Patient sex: M
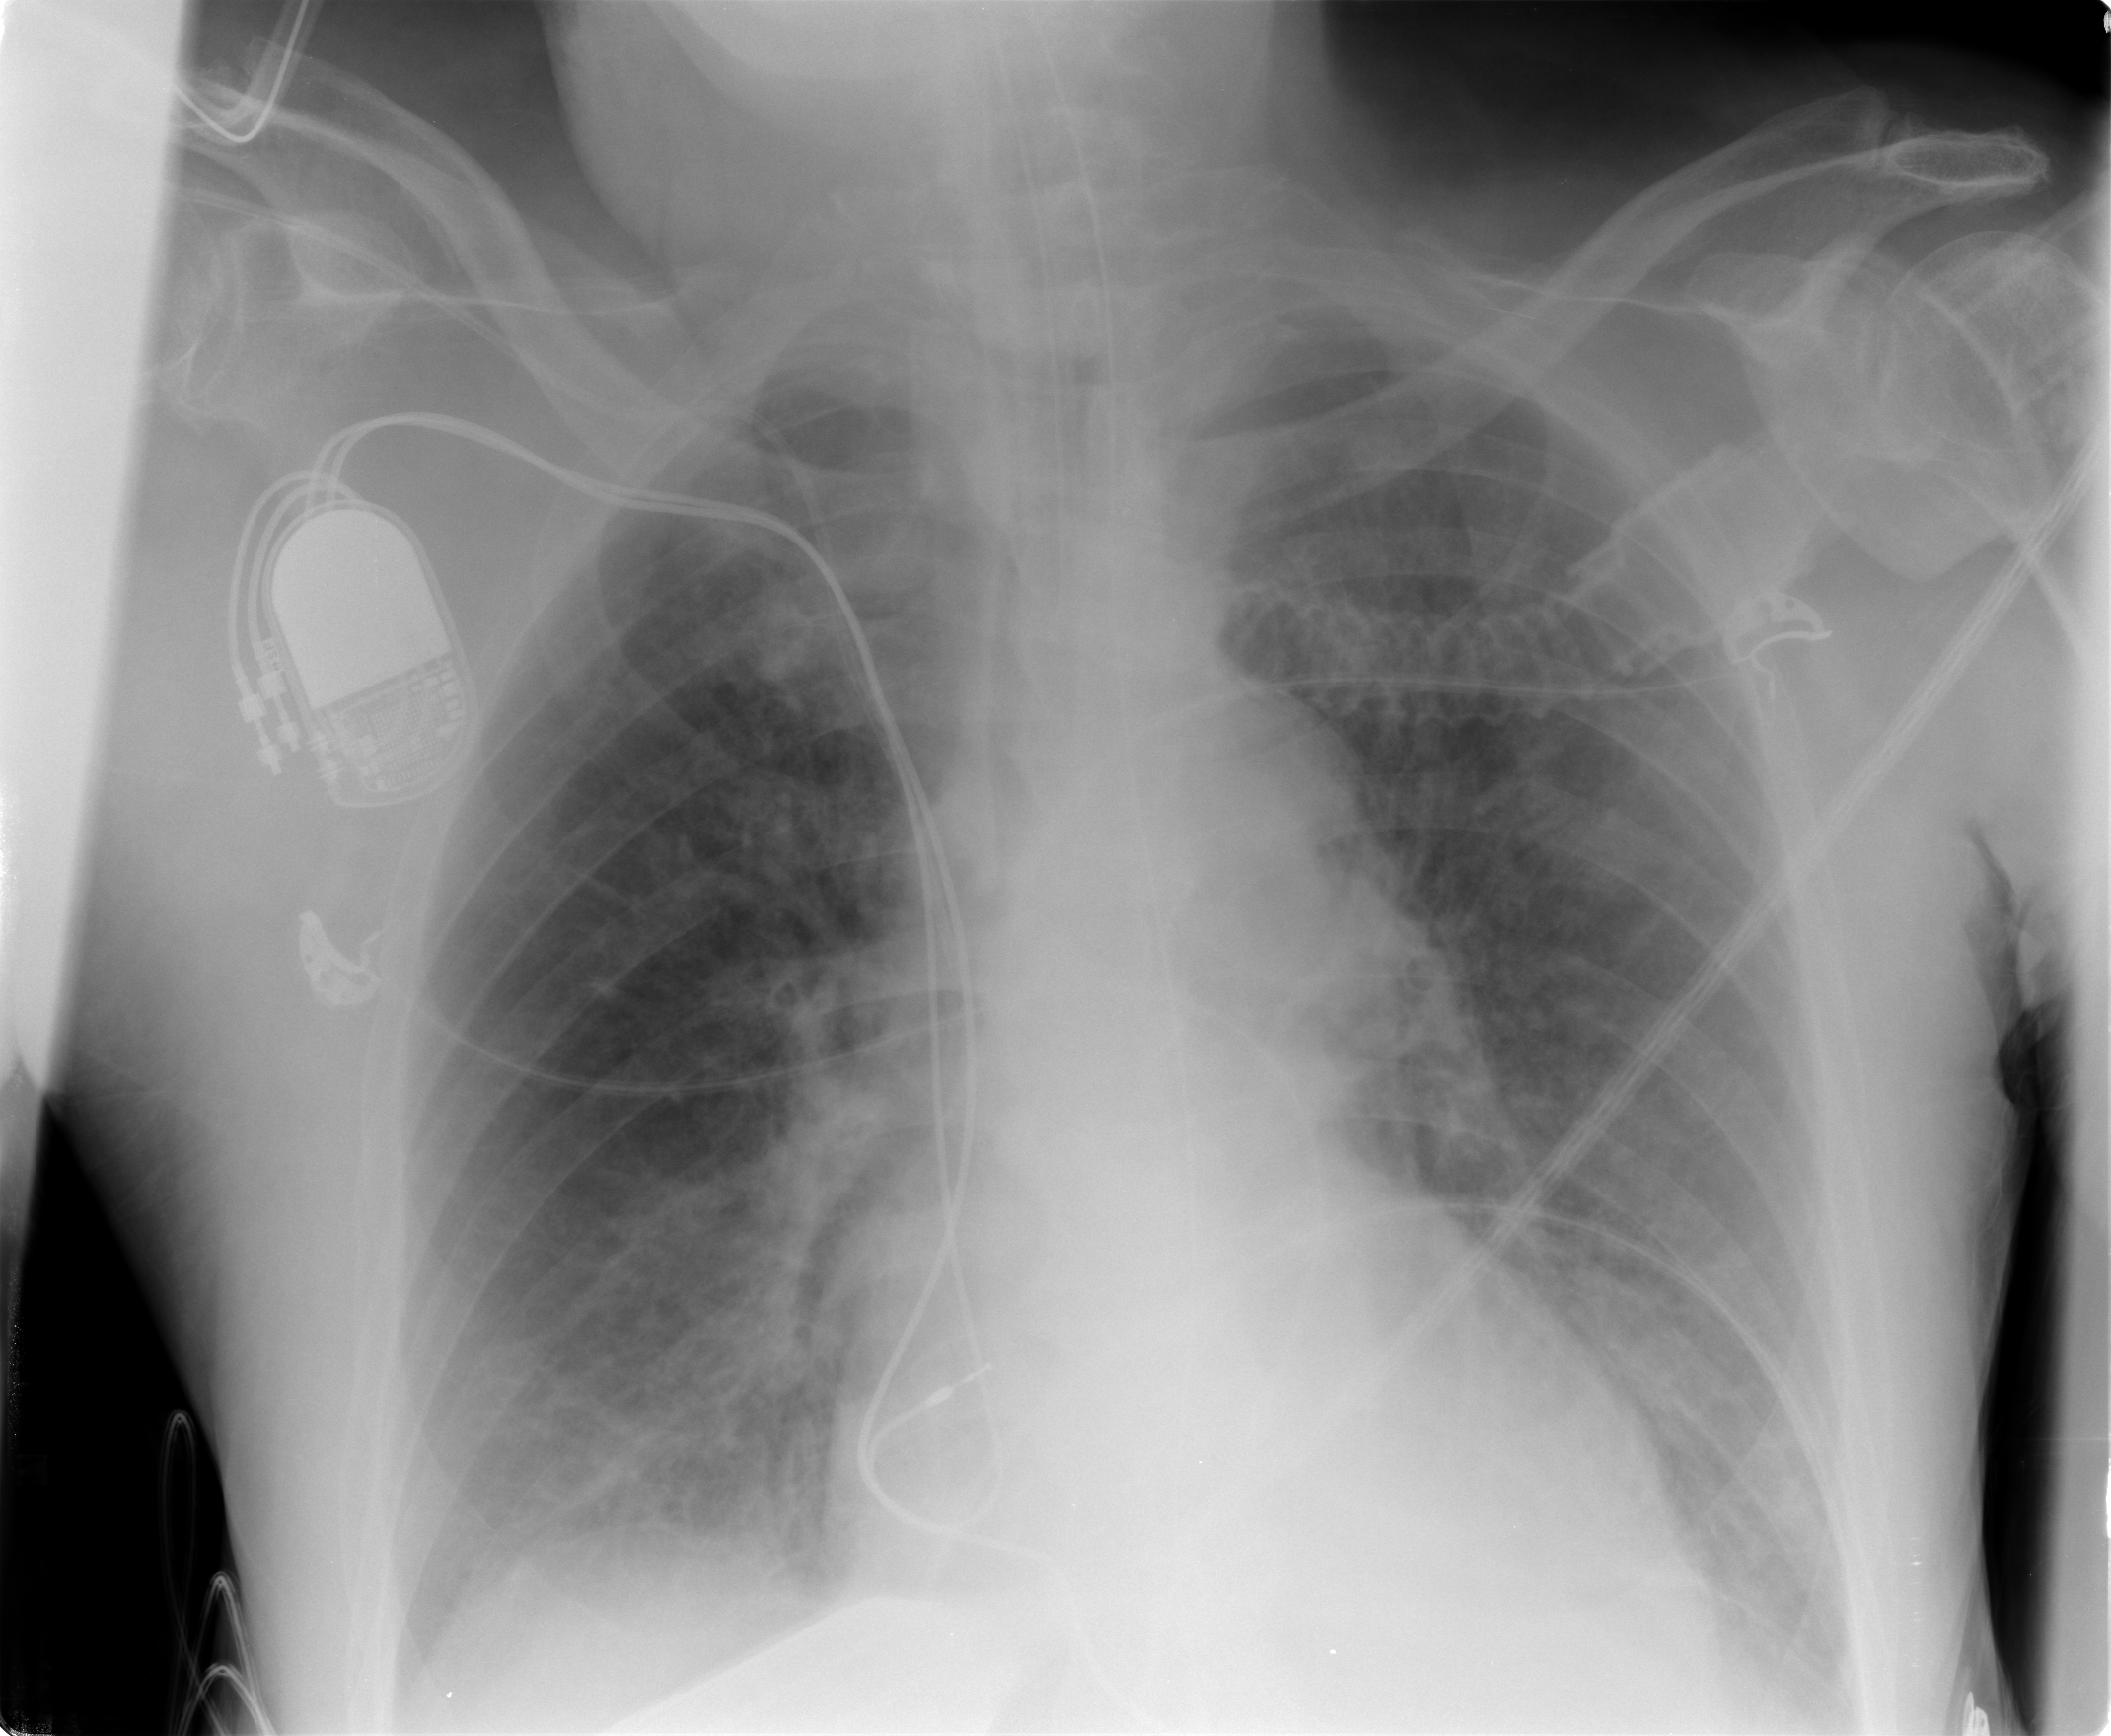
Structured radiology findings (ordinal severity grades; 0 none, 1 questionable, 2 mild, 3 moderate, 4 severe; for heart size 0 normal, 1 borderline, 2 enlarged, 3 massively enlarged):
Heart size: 0
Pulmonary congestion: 2
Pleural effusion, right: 0
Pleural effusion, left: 1
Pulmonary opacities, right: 0
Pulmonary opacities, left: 0
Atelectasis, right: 0
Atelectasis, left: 0